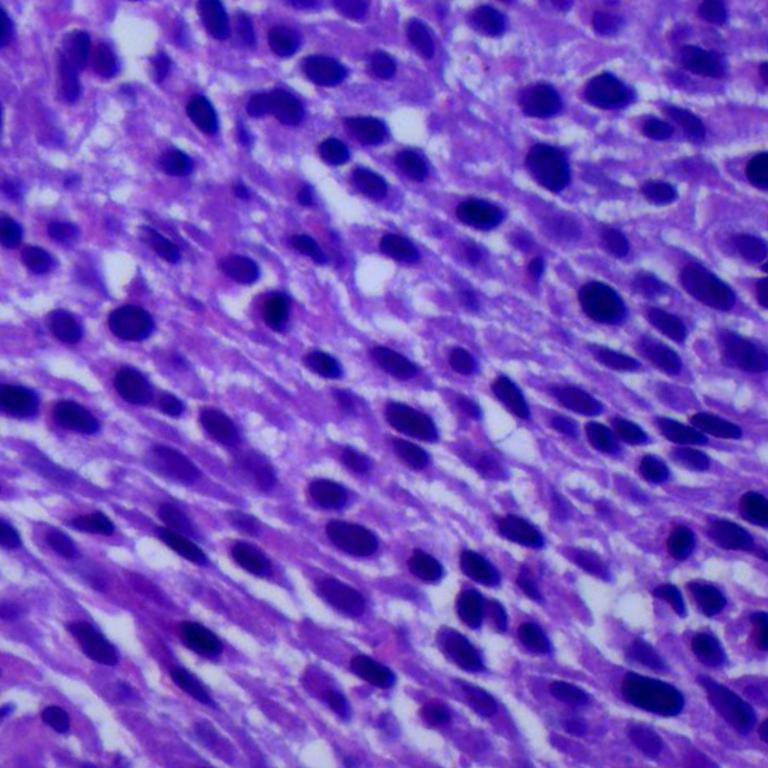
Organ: lung
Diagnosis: squamous carcinomas